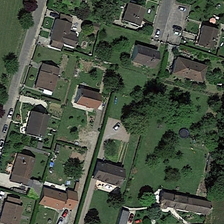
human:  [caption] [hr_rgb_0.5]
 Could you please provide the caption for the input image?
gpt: some buildings and many green trees are in a medium residential area .

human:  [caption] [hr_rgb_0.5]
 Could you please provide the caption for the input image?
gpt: some buildings and many green trees are in a medium residential area .

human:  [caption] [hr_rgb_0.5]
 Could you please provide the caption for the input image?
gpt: some buildings and many green trees are in a medium residential area .

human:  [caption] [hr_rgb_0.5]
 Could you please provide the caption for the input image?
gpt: some buildings and many green trees are in a medium residential area .

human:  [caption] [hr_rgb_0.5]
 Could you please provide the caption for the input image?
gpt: some buildings and many green trees are in a medium residential area .